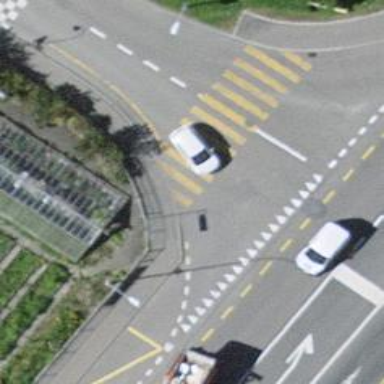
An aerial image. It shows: Kerb barrier.